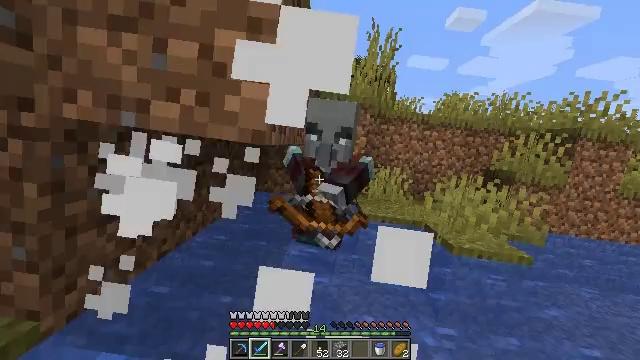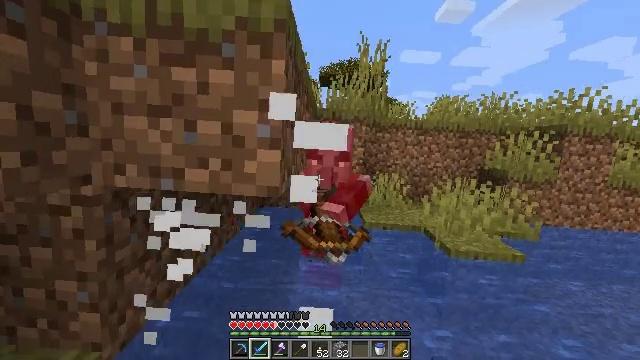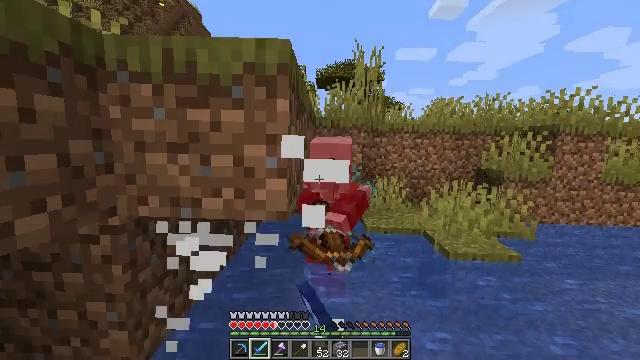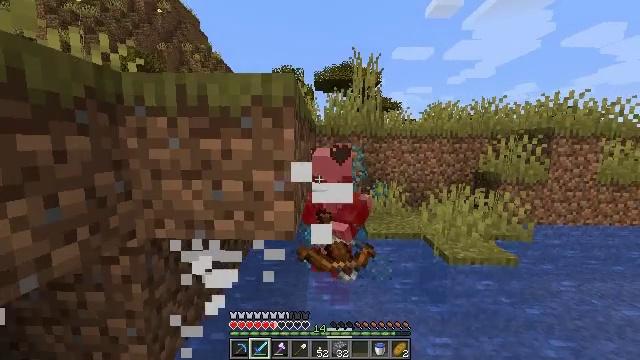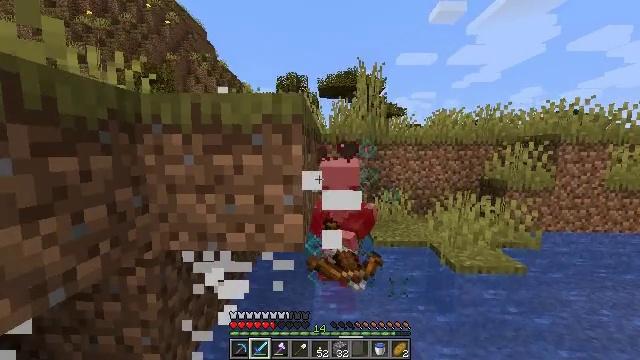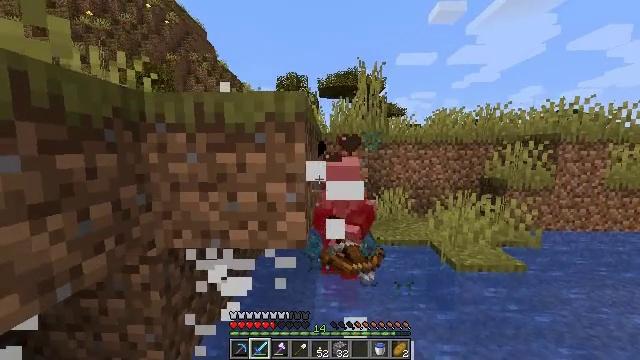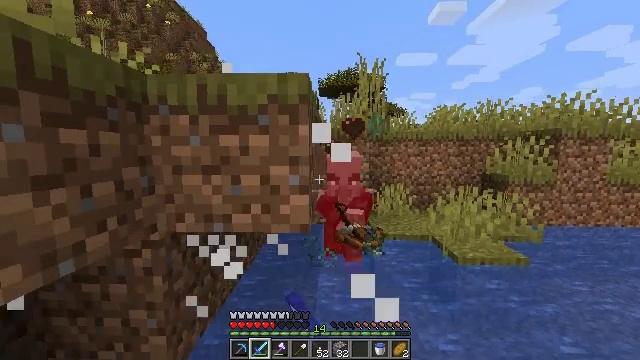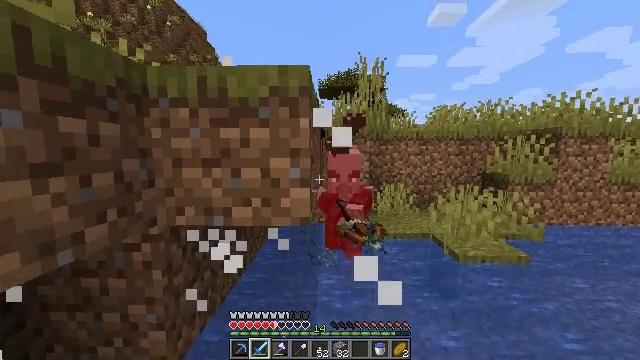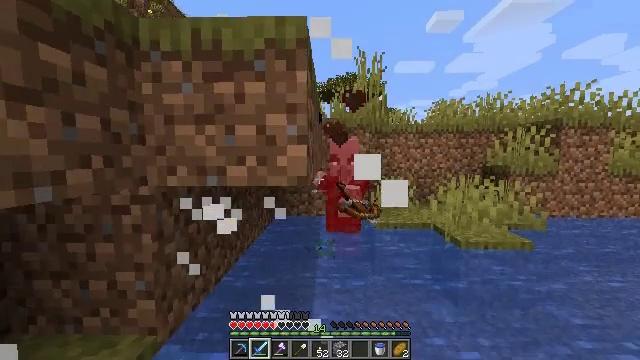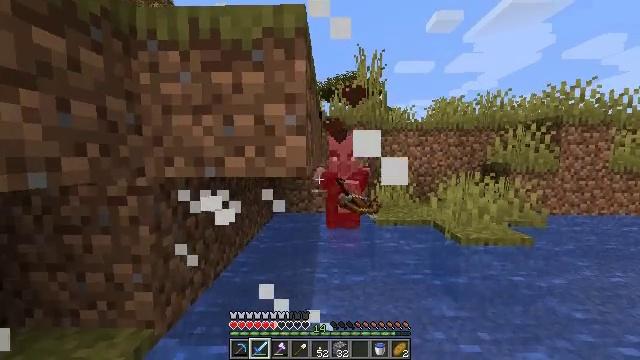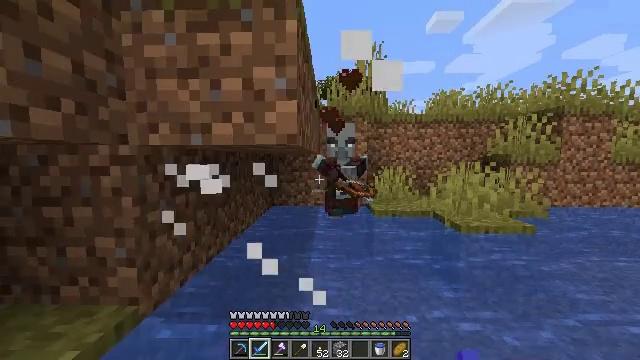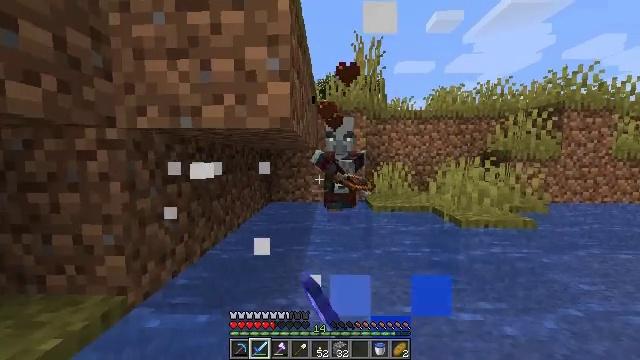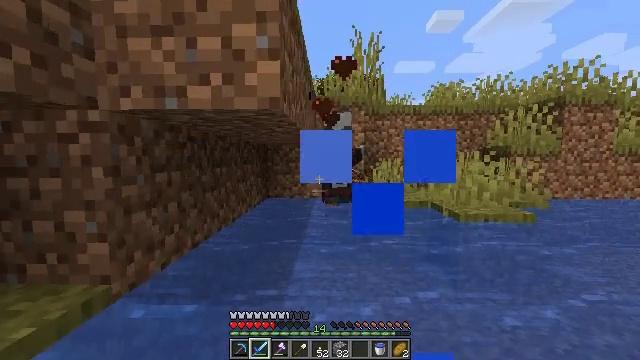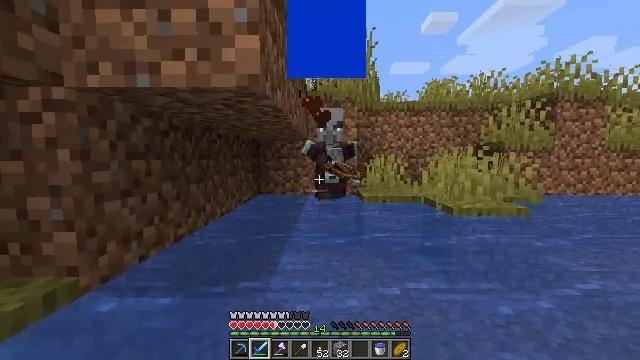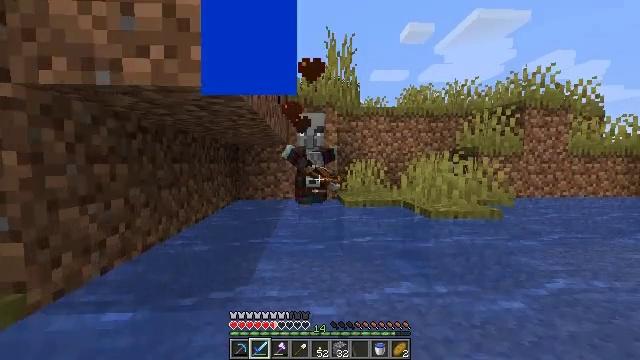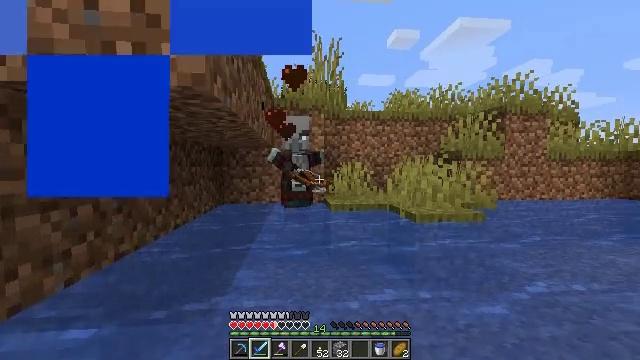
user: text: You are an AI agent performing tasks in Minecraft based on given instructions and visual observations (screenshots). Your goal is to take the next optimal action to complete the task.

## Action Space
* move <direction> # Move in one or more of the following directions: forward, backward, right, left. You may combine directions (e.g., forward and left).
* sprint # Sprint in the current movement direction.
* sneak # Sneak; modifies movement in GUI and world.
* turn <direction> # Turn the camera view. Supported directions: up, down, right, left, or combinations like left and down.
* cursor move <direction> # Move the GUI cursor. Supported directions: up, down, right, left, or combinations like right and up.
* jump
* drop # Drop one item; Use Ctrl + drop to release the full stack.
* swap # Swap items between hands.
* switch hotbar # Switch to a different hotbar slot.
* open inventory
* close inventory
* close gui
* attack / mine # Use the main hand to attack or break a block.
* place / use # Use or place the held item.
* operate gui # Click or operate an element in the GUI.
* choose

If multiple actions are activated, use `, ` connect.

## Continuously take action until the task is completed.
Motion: motion action
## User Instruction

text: Kill a pillager.
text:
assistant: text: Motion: move forward, attack / mine
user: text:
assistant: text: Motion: move forward, attack / mine
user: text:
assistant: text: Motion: move forward
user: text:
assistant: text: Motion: move forward, turn left and up
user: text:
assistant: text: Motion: move forward, attack / mine
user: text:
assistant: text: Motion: move forward, attack / mine
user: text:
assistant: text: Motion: move forward and move right, attack / mine
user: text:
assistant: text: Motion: move forward and move right, turn up
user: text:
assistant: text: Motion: move forward and move right
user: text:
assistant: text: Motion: move forward and move right, attack / mine
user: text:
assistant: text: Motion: move forward and move right, attack / mine
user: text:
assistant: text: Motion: move forward and move right, attack / mine
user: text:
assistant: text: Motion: move forward and move right
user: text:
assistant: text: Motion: move forward and move right, turn right and up
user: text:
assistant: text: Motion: move forward and move right, turn right
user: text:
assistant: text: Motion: move forward and move right
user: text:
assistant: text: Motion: move forward
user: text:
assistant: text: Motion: move forward
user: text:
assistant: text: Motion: move forward
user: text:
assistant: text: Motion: move forward, turn left
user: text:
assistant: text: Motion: move forward, turn left
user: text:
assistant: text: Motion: move forward
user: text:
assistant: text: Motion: move forward
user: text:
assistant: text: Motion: move forward, turn left
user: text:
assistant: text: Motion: move forward
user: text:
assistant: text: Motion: move forward, sprint
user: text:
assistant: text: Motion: move forward, sprint
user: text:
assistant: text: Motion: move forward, sprint
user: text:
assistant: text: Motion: move forward, sprint
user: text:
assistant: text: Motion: move forward, sprint, turn up